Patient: sex M, age 74
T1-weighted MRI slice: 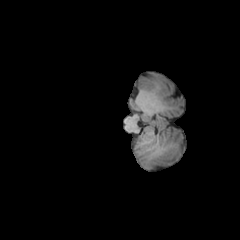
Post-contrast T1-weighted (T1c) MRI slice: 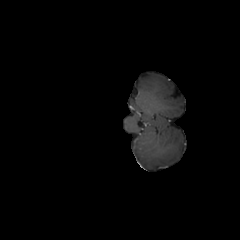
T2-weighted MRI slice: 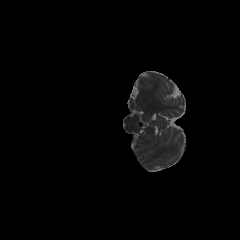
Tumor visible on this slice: no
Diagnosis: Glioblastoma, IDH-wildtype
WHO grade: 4